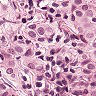
Metastatic tissue present: yes